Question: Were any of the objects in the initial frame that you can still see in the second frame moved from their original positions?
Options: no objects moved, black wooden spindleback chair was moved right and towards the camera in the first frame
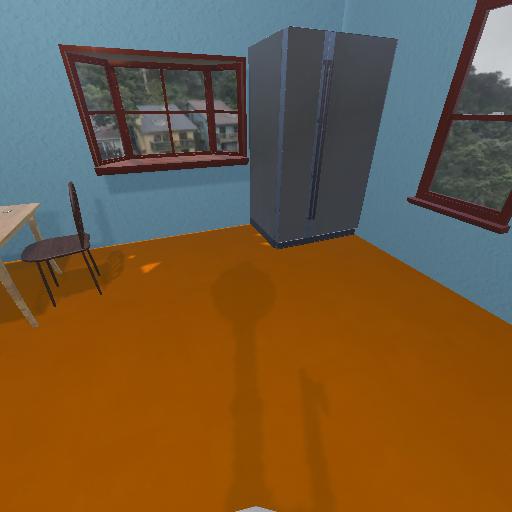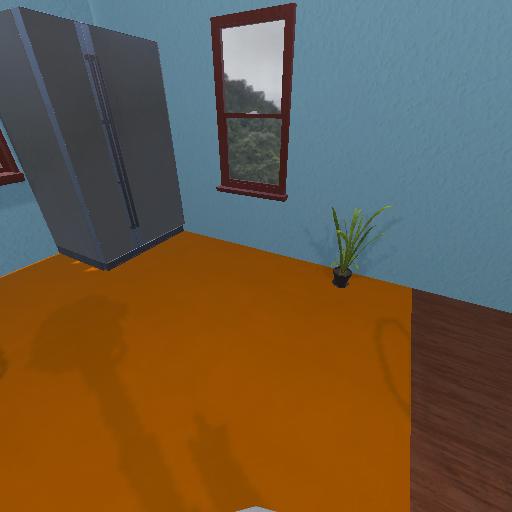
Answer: no objects moved